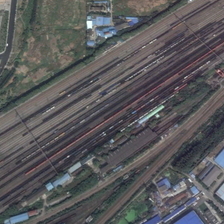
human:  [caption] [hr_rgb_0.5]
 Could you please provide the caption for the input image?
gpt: many green plants and some buildings are in two sides of a railway station .

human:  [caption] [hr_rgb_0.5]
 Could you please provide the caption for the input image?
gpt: many green plants and some buildings are in two sides of a railway station .

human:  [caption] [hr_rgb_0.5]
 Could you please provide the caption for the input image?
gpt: many green plants and some buildings are in two sides of a railway station .

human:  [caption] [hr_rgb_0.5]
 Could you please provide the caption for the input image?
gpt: many green plants and some buildings are in two sides of a railway station .

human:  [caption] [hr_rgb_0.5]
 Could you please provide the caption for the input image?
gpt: many green plants and some buildings are in two sides of a railway station .